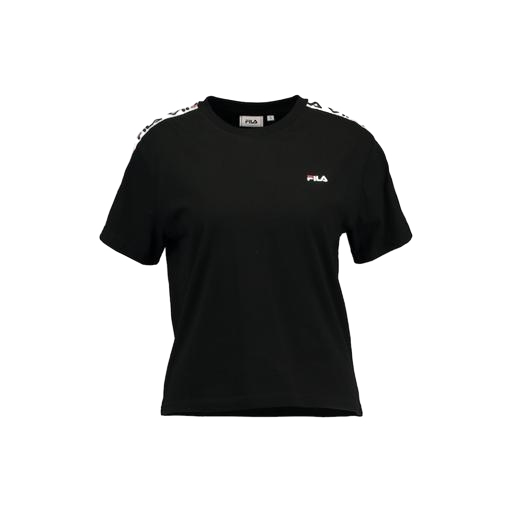
mid t-shirt, black st. tape t-shirt, shortsleeved t-shirt, white background